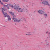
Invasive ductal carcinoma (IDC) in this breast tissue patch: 0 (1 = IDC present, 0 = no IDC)